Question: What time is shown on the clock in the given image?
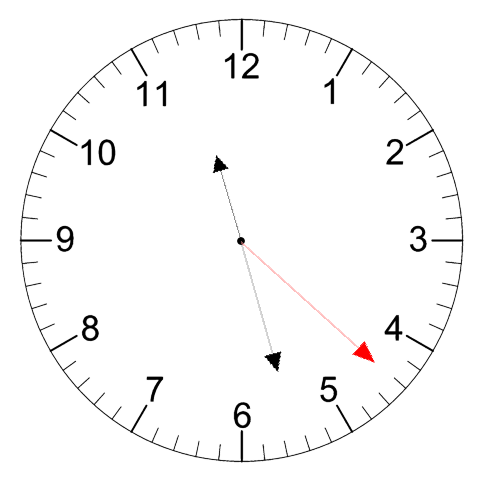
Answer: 11:27:22